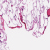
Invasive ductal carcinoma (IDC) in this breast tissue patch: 0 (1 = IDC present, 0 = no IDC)